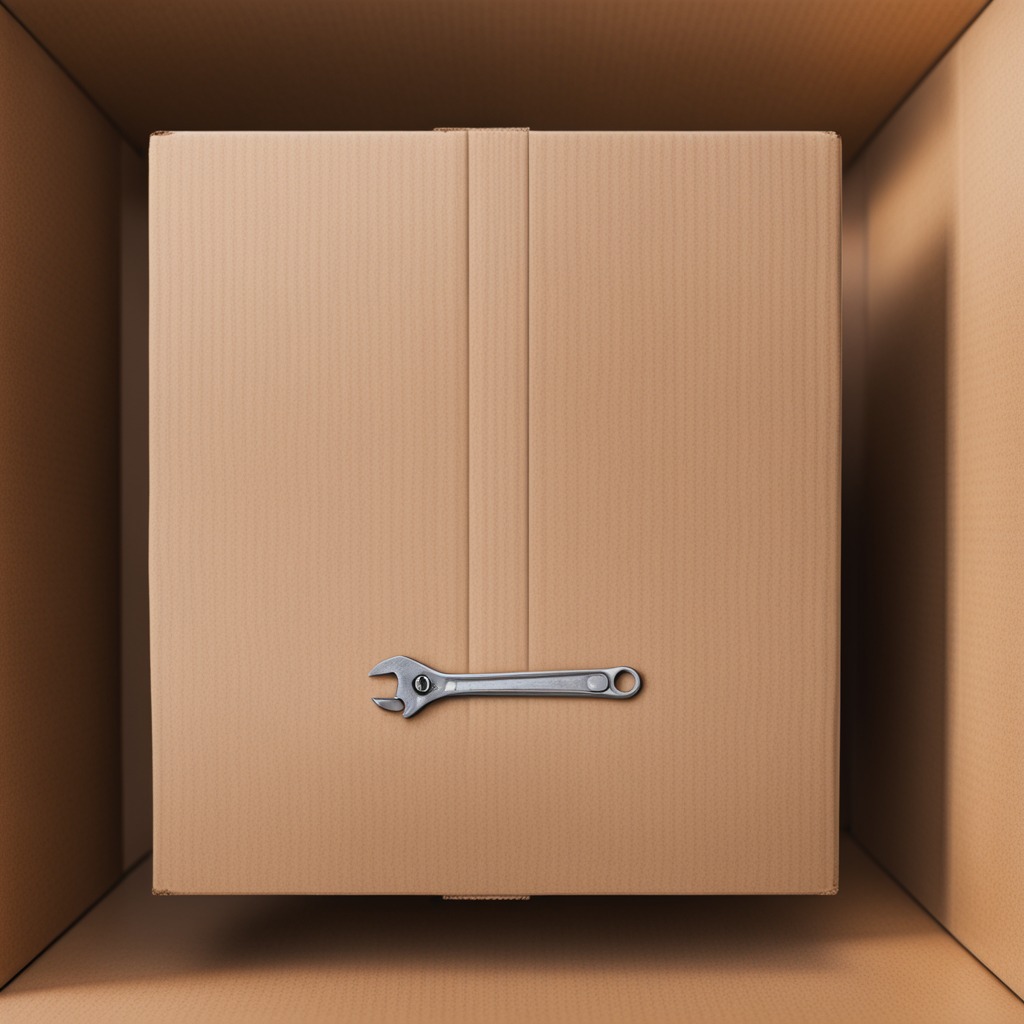
An wrench lies on the clean dry cardboard box surface in an outdoor workshop during daytime bright natural light soft shadows slightly creased but